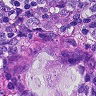
Metastatic tissue present: yes